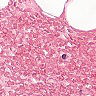
Metastatic tissue present: no